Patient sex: M
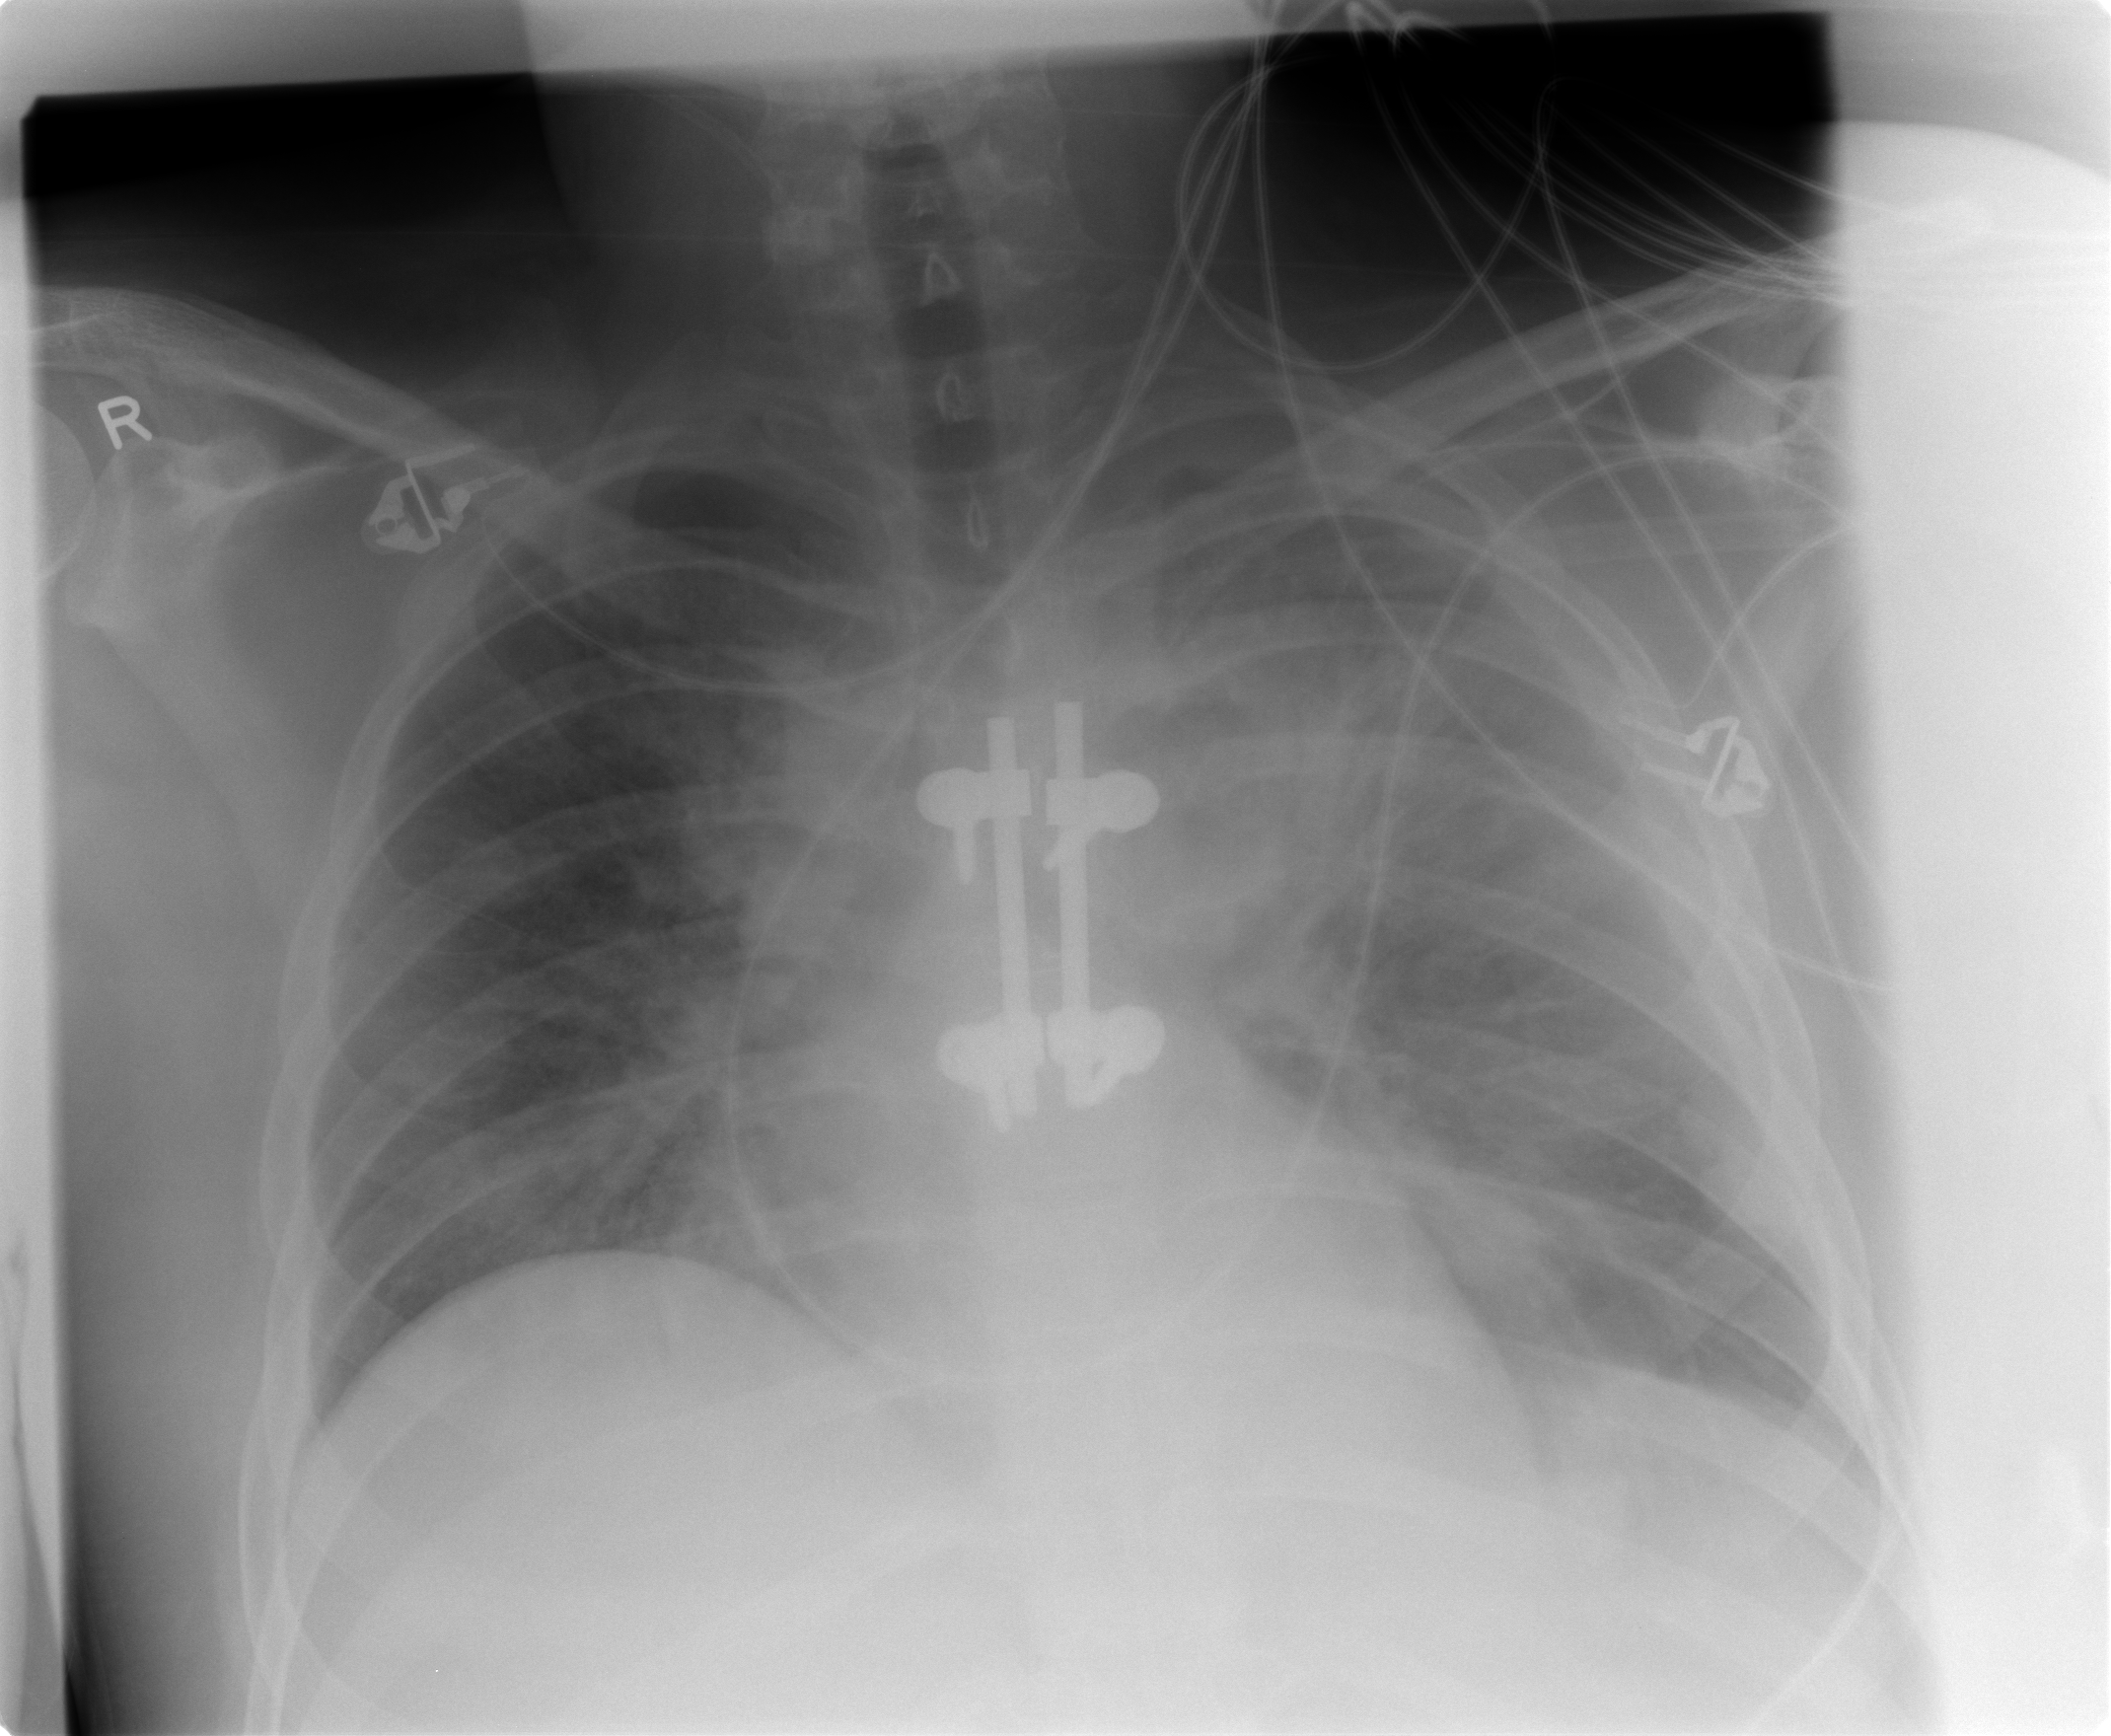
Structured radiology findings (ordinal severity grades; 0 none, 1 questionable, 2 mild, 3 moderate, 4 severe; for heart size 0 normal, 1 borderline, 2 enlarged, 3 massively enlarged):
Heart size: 0
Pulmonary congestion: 2
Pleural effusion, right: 0
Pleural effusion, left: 2
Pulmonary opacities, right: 2
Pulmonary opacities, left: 3
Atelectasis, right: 0
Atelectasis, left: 0